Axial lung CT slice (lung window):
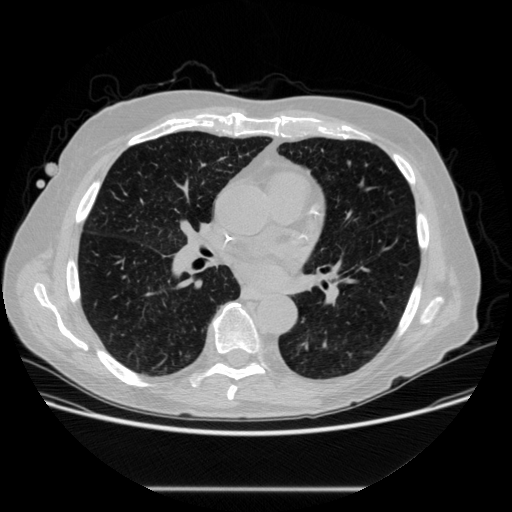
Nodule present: no